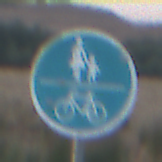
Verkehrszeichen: GemeinsamerGehUndRadweg
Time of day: SunriseSunset
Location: Outdoor (Nature)
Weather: Clear
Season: Winter
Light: Natural